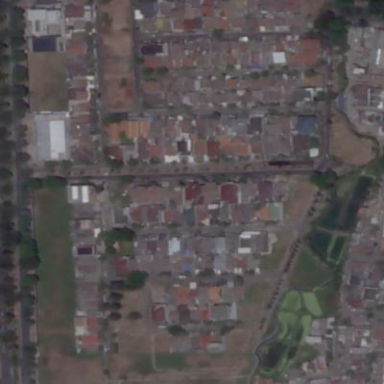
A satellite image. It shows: Residential area.